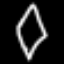
Label: diamond